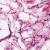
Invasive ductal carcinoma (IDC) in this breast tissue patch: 0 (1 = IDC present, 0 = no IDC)